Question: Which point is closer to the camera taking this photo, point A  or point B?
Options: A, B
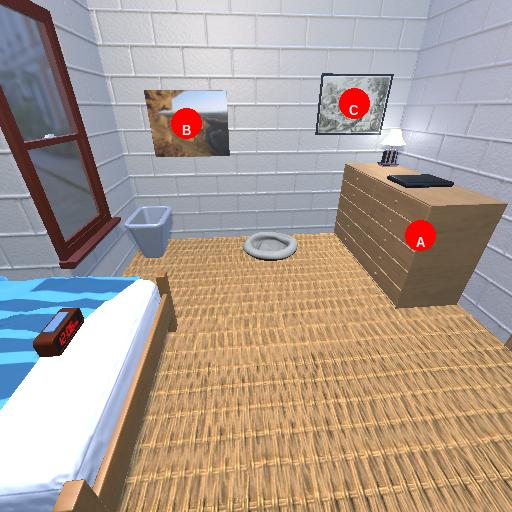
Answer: A